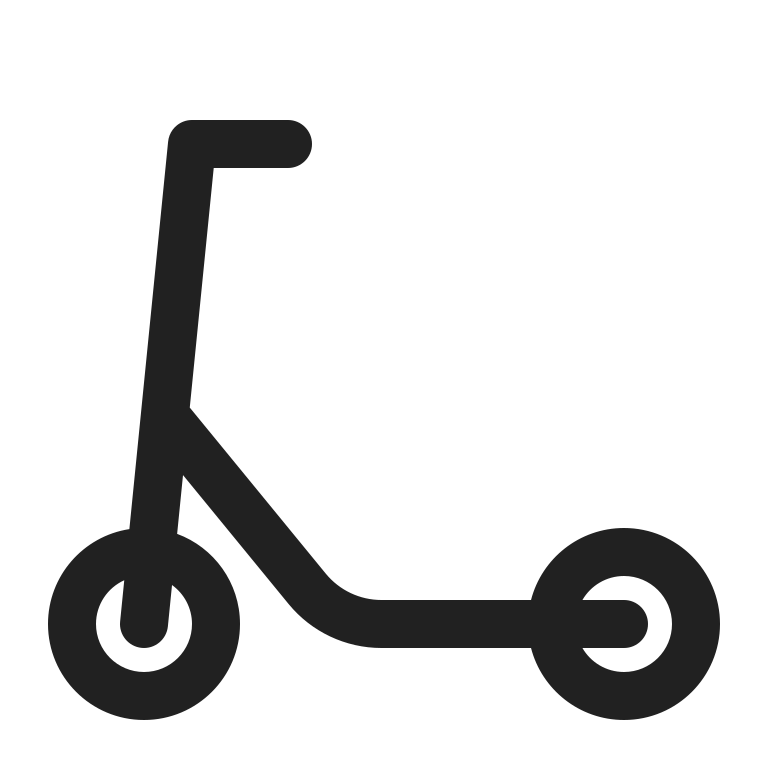
kick scooter high contrast